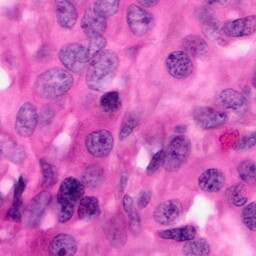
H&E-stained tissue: Pancreatic